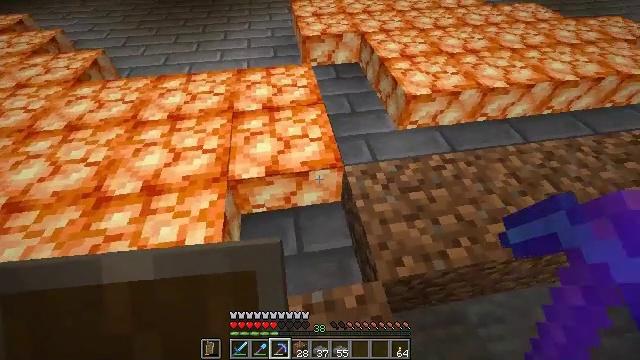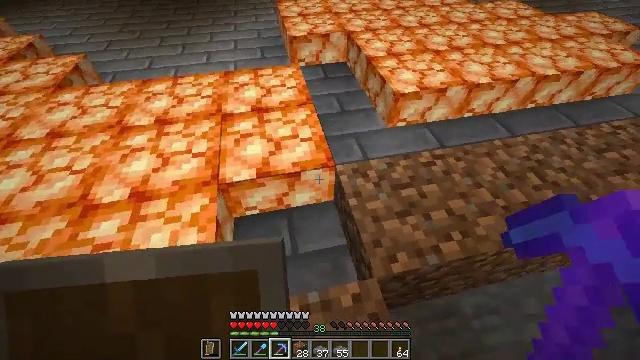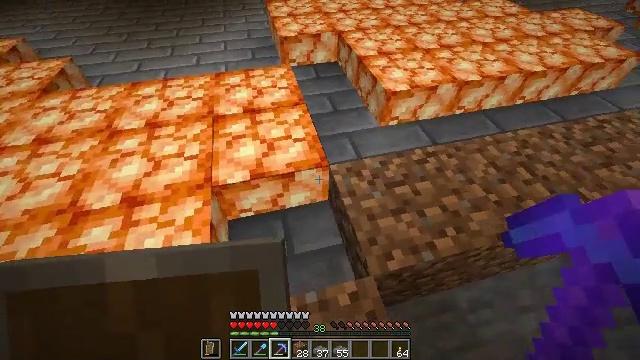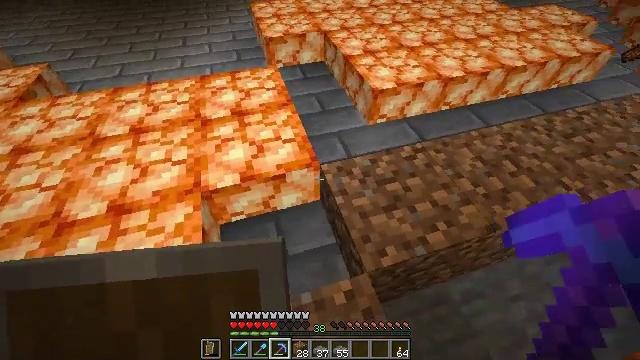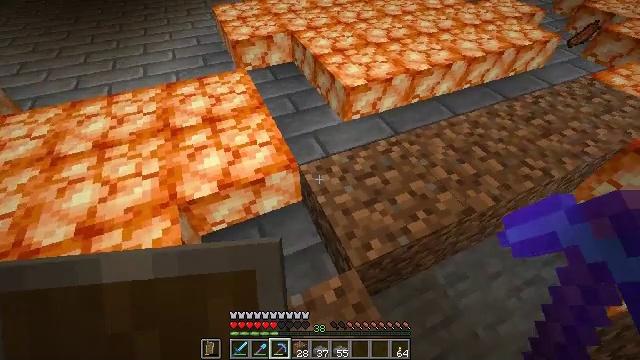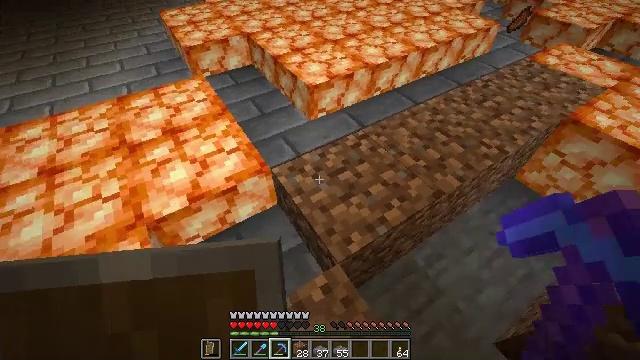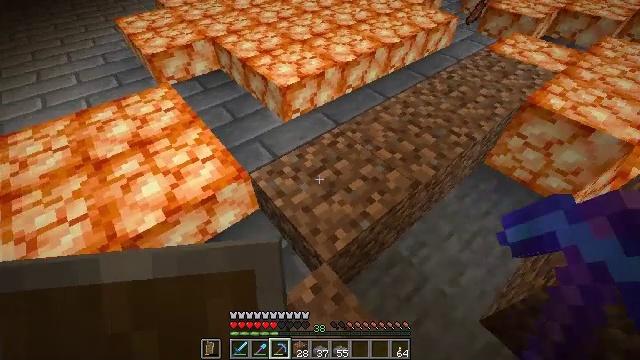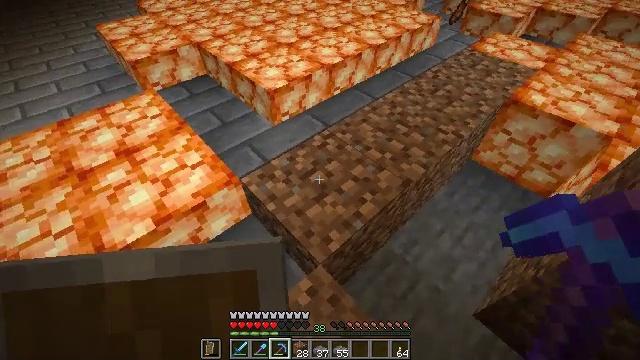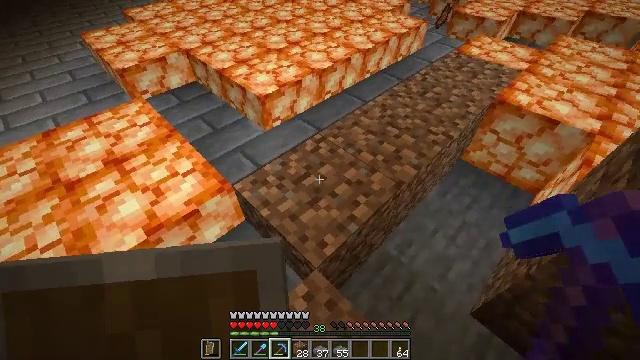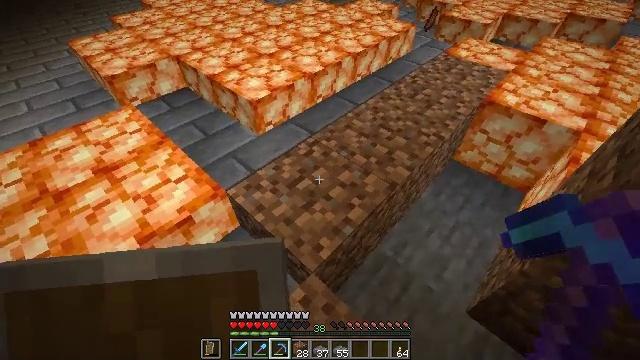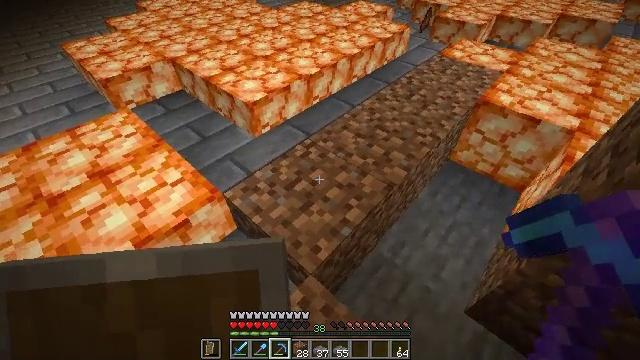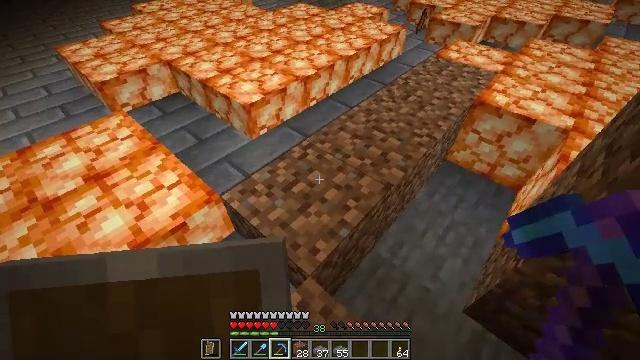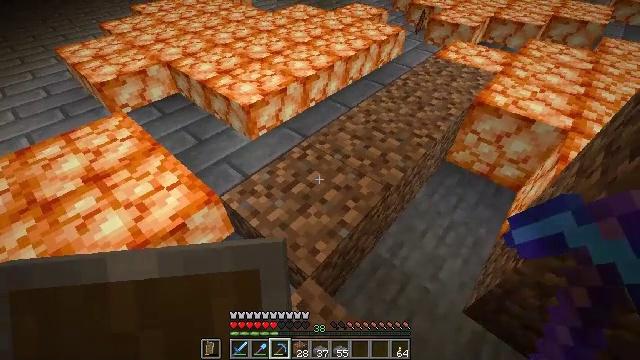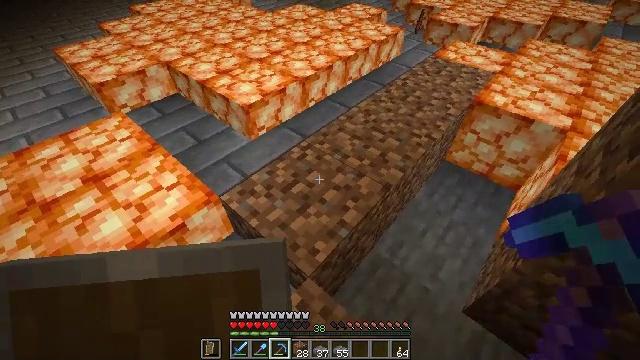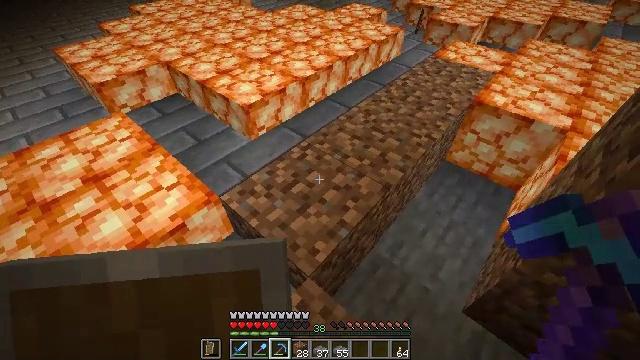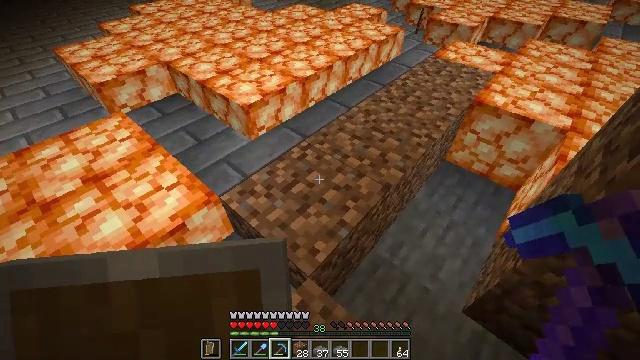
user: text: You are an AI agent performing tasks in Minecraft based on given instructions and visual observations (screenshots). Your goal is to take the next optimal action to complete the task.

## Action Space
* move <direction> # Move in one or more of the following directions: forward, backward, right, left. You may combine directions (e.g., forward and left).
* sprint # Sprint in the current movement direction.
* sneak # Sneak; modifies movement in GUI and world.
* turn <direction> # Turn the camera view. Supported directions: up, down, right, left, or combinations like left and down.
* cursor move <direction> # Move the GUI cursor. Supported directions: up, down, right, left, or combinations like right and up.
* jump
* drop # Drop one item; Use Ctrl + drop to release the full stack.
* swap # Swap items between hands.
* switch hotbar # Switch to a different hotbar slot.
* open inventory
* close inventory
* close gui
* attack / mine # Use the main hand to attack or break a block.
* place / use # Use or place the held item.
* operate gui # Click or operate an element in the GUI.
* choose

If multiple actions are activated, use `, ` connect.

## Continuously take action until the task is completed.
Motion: motion action
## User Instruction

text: Collect the shroomlight block.
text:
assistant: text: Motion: turn right
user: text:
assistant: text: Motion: turn right
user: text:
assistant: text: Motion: turn right
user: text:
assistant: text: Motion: turn right
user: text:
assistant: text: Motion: turn right
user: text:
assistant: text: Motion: turn right
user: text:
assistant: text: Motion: turn right
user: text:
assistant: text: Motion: turn right
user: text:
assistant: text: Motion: turn right
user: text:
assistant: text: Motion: no_op
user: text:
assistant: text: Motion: no_op
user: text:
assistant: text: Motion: no_op
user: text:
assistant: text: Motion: no_op
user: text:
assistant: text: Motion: no_op
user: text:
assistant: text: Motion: no_op
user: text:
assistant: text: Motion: no_op
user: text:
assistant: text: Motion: no_op
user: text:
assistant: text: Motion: no_op
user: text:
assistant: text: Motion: no_op
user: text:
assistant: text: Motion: no_op
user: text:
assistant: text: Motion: no_op
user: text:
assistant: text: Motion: no_op
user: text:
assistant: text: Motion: no_op
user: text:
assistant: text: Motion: no_op
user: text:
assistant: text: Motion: no_op
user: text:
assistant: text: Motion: no_op
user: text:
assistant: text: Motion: no_op
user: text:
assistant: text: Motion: no_op
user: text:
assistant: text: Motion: no_op
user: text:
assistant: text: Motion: no_op